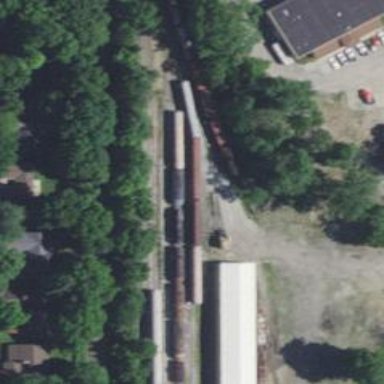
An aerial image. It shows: Preserved railway.